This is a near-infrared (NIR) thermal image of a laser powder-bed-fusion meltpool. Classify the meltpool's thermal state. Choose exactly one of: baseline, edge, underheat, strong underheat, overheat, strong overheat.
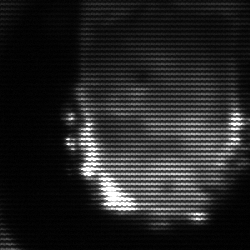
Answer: baseline